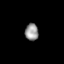
Tissue: skin
Cell type: T cells
Senescence score: 0.793
Nuclear area (px): 223
Mean DAPI intensity: 149.955